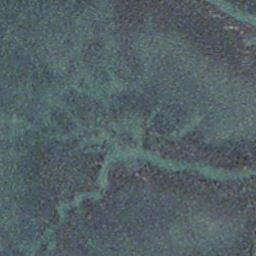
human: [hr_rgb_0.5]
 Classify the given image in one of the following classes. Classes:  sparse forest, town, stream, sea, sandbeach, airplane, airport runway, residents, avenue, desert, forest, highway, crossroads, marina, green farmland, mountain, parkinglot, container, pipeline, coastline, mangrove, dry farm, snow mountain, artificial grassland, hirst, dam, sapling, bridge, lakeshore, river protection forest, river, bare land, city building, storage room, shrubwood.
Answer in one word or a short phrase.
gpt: stream